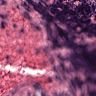
Metastatic tissue present: no